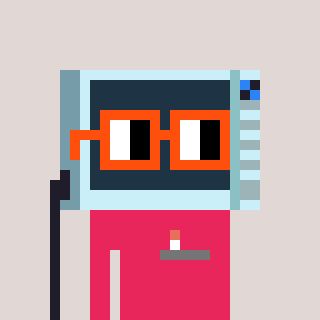
a pixel art character with square orange glasses, a microwave-shaped head and a redpinkish-colored body on a warm background